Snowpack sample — Loveland Pass, Silver Plume, Colorado, USA (2/11/26, 12:00 PM MST)
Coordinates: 39.663, -105.886
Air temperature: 35 °F
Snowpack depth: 82 cm
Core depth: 20 cm
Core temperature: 17.6 °F
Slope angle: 13°, slope face: 12°
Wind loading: high
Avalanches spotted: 1
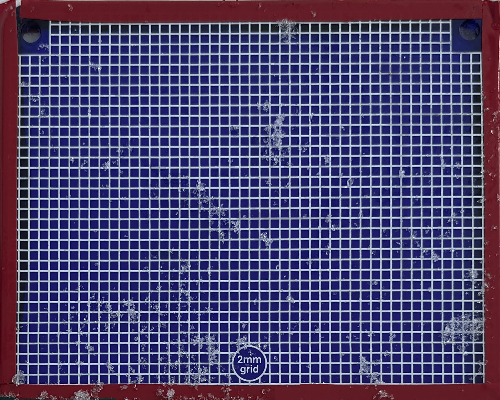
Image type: profile
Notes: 1 small avalanche spotted on the north side of the bowl, lots of wind loading